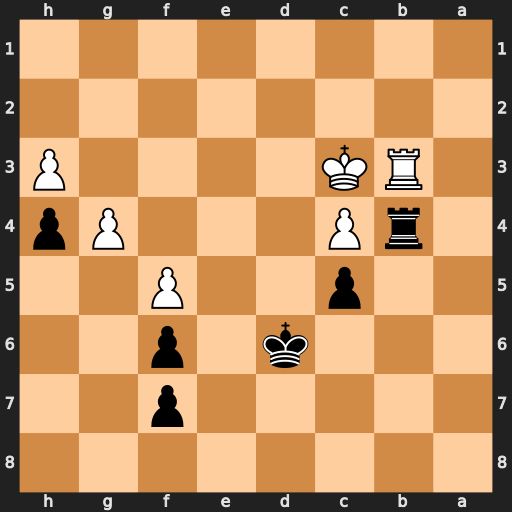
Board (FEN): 8/5p2/3k1p2/2p2P2/1rP3Pp/1RK4P/8/8
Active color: b
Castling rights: -
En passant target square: -
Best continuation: Rxb3+ Kxb3 Ke5